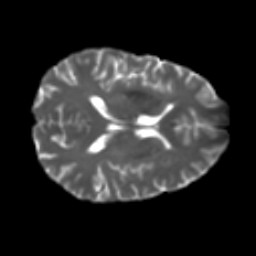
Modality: T2w
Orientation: axial
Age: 46
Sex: male
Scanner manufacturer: ge
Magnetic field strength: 3 T
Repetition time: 7.8 s
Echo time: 0.061 s